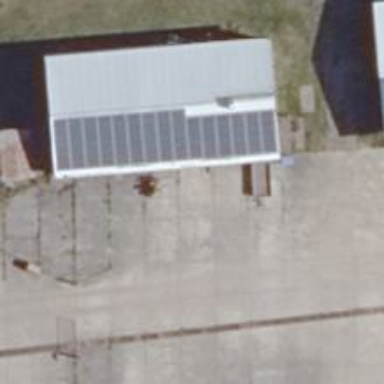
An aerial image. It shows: Solar photovoltaic panel generating electricity. It is small installation located on building.